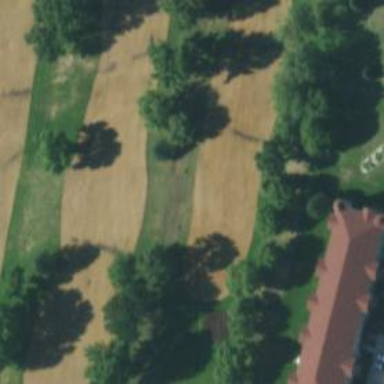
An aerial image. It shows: Grassy area designated as golf fairway.